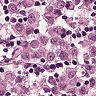
Metastatic tissue present: yes